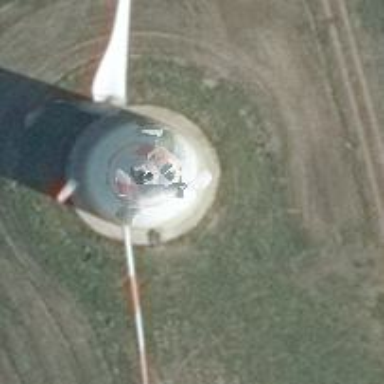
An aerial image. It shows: Wind turbine power generator.